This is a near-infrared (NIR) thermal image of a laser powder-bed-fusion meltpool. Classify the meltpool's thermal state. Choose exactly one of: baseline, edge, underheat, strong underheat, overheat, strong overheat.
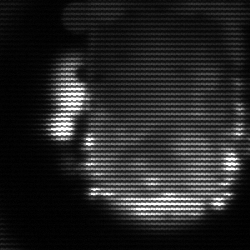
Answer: baseline